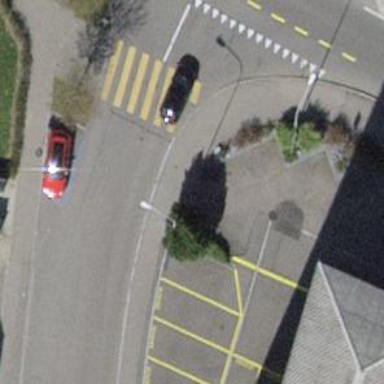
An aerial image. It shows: Uncontrolled road crossing.